Question: Count the number of objects in the diagram.
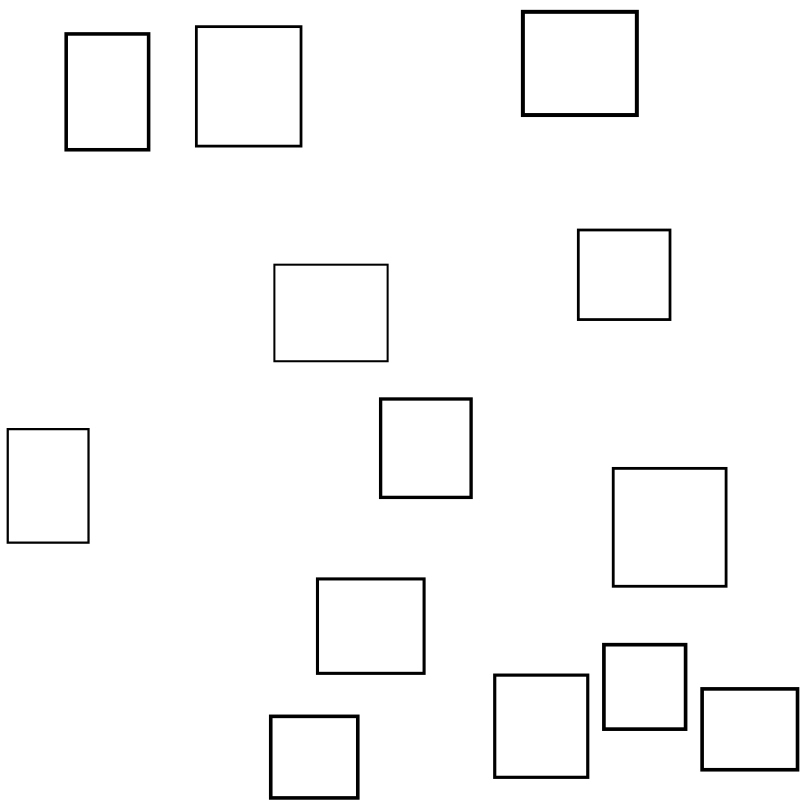
Answer: 13